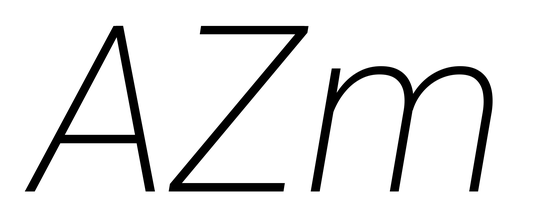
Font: Roboto-Italic_ExtraLight_Italic